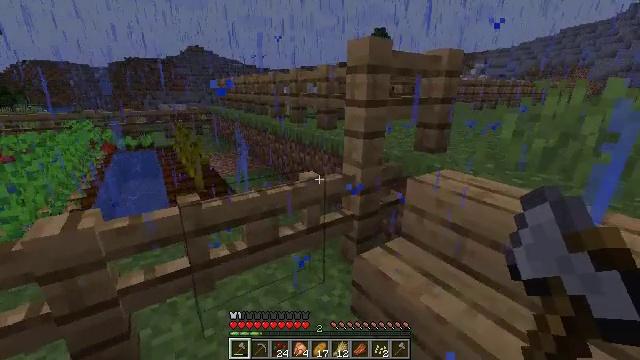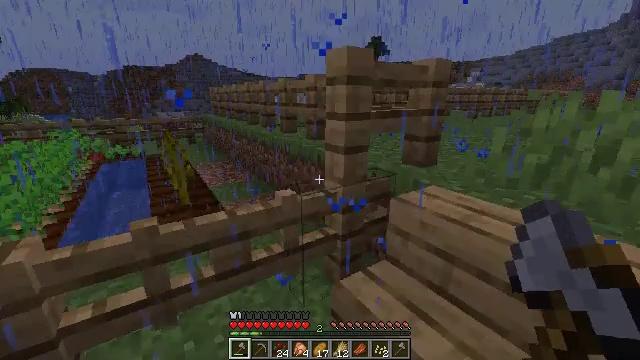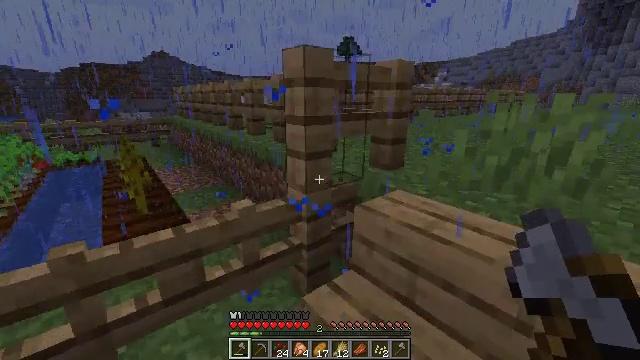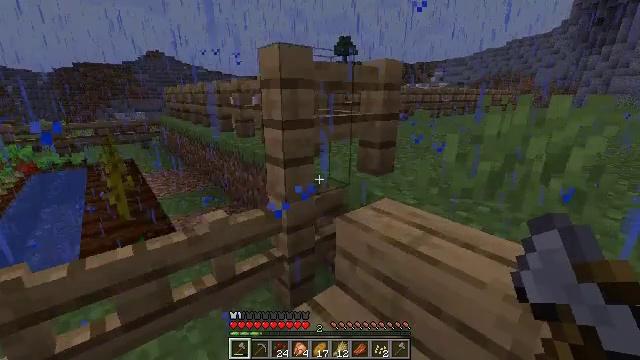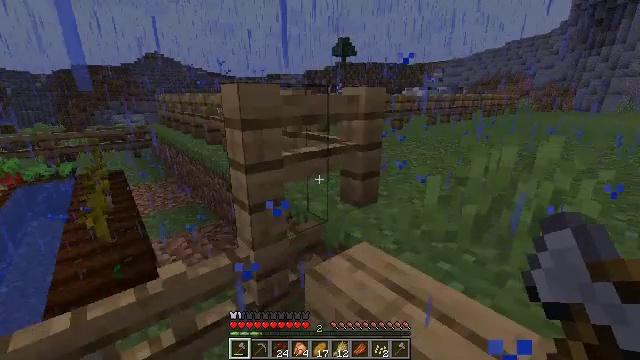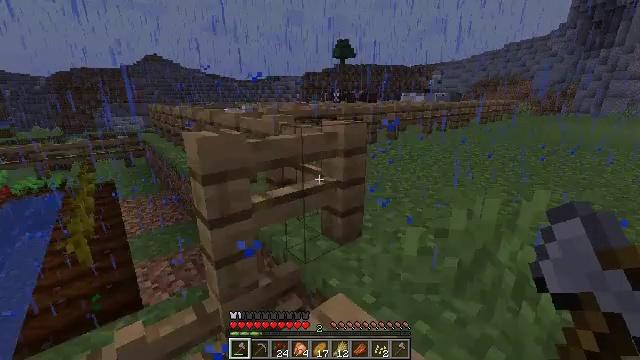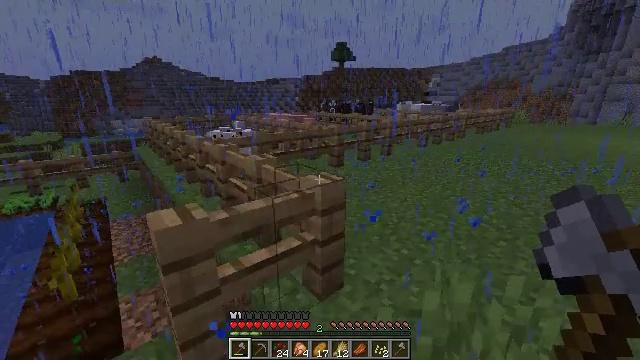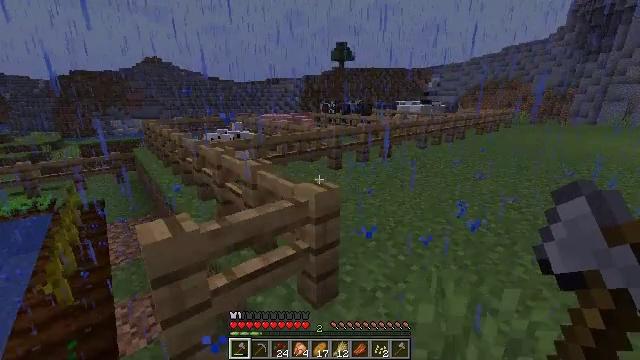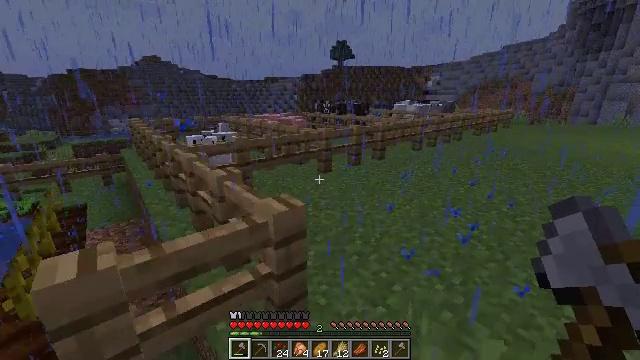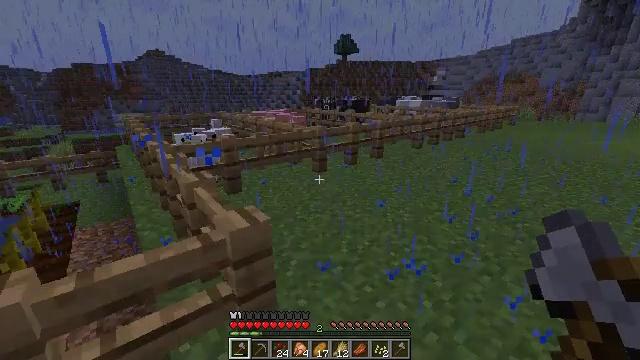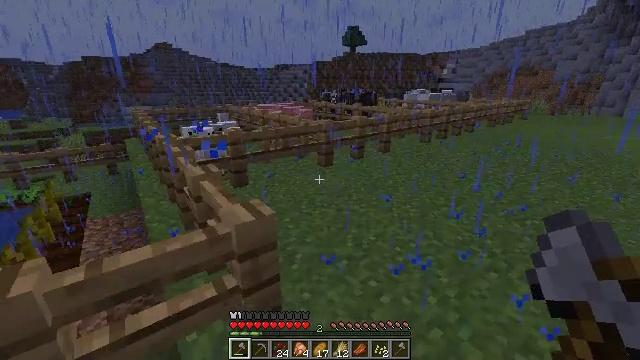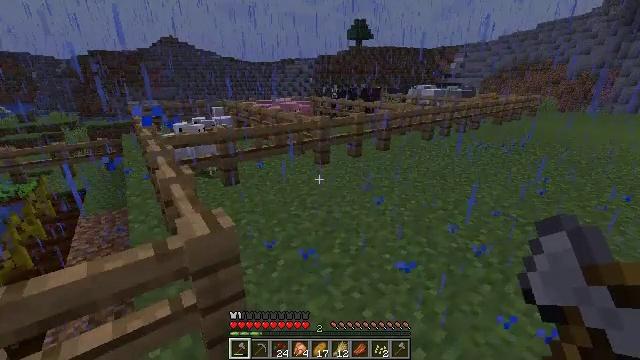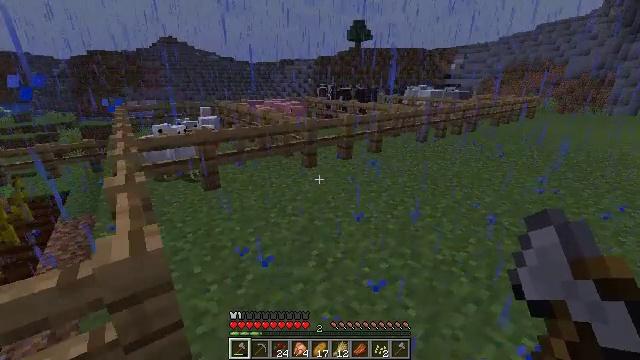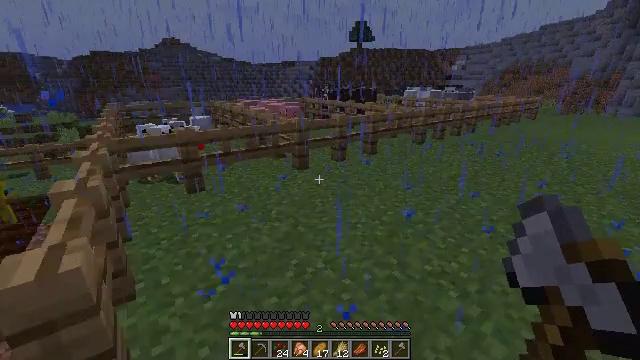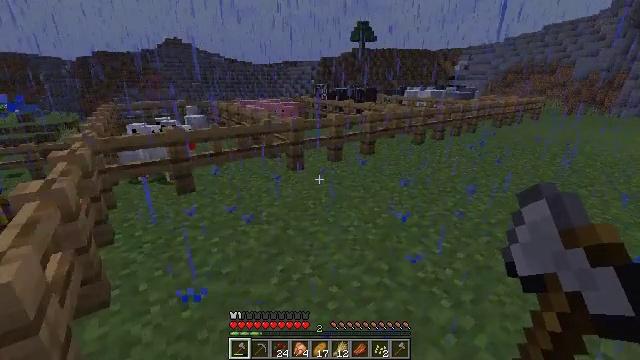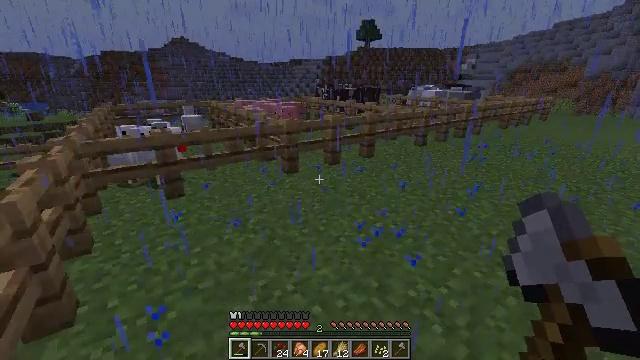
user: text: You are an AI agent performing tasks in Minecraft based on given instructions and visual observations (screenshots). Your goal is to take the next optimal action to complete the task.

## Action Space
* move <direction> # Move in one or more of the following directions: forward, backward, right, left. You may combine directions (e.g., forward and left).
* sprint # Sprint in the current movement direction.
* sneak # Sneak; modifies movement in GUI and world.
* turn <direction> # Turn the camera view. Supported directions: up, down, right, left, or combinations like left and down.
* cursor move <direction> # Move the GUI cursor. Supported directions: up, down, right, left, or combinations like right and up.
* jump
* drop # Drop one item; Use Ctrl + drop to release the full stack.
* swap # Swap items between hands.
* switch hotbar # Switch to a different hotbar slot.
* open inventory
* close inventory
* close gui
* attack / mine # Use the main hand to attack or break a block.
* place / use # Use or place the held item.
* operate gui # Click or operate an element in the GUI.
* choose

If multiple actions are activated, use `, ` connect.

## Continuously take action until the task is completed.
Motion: motion action
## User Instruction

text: Remove rotten flesh from the inventory.
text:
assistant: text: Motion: move forward and move right, turn up
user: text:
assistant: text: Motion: move forward and move right, turn right
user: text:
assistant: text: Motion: move forward and move right
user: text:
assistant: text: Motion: move forward and move right
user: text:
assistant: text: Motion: move forward and move right
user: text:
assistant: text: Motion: move forward and move right
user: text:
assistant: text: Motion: move forward and move right
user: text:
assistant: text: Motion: move forward and move right
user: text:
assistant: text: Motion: move forward and move right
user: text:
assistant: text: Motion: move forward and move right, turn left and down
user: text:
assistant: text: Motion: move forward and move right, turn left and down
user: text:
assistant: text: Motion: move forward and move right
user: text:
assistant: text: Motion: move forward and move right
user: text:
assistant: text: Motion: move forward and move right
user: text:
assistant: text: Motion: move forward and move right, turn left
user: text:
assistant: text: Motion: move forward and move right
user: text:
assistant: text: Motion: move forward and move right
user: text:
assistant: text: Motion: move forward and move right, turn left and up
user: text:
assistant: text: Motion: move forward and move right, turn left
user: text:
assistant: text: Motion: move forward and move right
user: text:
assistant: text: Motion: move forward and move right
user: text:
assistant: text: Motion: move forward, turn left and up
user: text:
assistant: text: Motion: move forward and move right, turn left and up
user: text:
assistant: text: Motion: move forward and move right, turn left
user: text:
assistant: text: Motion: move forward and move right, turn left
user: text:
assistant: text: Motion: move forward and move right, turn left
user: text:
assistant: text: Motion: move forward, turn left
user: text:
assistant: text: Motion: move forward
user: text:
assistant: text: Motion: move forward
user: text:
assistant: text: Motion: move forward